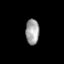
Tissue: lung
Cell type: Epithelial cells
Senescence score: 0.5573
Nuclear area (px): 336
Mean DAPI intensity: 161.69